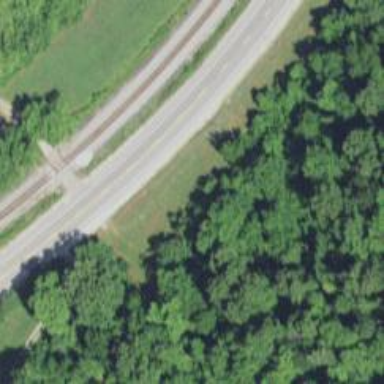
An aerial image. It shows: Asphalt road classified as trunk highway.